Question: My Home page with all the webparts has a number in brackets after the webpart title.

How can I remove this?
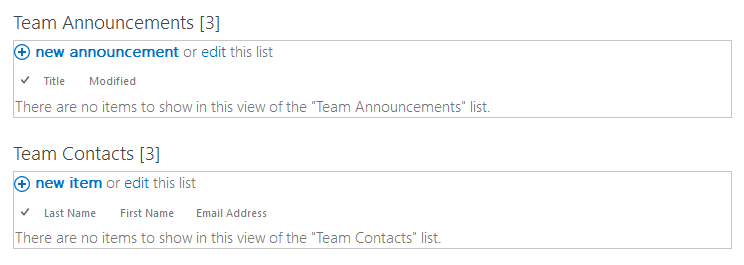
Answer: The number gets added because you have multiple web parts configured with the same title. You need some change on the webpart's title to make the [2] disappear.
Alternatively, you might want to hide the webpart's title. Edit your webpart, expand the "Appearance" section, and select the option "None" on the "Chrome type" dropdown.